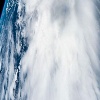
Label: cloud